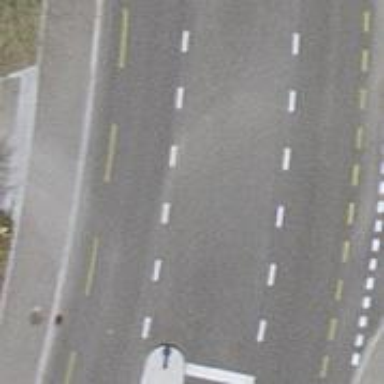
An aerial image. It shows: Smooth asphalt road in residential area.